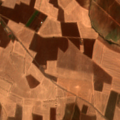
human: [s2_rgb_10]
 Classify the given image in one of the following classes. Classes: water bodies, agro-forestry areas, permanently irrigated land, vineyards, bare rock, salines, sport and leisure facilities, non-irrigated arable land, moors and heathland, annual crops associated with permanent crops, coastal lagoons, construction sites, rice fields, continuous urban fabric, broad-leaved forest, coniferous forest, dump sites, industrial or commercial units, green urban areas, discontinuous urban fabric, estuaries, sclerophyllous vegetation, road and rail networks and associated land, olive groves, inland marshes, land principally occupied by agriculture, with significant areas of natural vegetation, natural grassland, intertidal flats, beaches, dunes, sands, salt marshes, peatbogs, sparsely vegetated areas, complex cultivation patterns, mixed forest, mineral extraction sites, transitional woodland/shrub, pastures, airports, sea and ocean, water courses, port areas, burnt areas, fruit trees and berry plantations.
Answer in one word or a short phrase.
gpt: non-irrigated arable land, olive groves